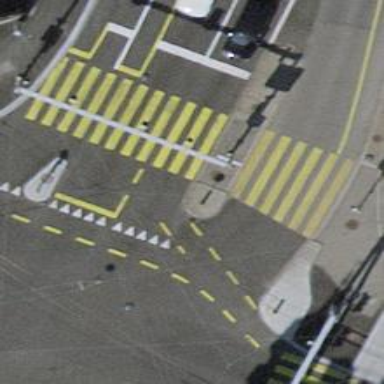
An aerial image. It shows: Road with traffic signals and zebra crossing with traffic signals.